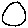
Label: circle